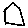
Label: house